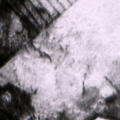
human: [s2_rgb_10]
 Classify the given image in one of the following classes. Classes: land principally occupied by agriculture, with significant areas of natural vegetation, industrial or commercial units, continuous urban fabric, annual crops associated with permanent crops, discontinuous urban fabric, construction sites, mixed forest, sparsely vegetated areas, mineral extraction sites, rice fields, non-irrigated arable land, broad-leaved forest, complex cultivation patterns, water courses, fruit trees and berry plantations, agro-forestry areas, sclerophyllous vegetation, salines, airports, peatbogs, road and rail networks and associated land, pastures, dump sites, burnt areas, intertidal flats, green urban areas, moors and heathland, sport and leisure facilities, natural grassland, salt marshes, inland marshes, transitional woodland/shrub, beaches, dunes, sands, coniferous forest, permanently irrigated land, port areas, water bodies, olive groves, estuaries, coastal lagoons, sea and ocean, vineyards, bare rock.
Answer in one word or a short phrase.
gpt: non-irrigated arable land, coniferous forest, mixed forest, transitional woodland/shrub, peatbogs